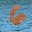
Label: 6